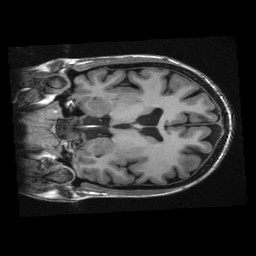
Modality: T1w
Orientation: coronal
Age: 33
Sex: female
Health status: healthy
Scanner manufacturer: ge
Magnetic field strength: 3 T
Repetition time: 0.008252 s
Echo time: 0.003096 s